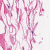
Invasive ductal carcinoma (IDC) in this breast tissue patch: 0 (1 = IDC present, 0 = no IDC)